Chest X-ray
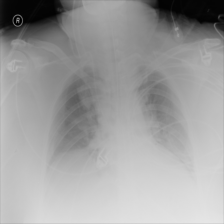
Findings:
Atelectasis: negative
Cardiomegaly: negative
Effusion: negative
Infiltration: negative
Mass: negative
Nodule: negative
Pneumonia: negative
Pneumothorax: negative
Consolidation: negative
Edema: negative
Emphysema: negative
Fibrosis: negative
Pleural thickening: negative
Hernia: negative